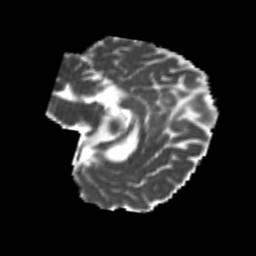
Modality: MD
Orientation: sagittal
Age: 24
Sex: female
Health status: healthy
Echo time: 0.074 s